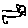
Label: cat